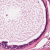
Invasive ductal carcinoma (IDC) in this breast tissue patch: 0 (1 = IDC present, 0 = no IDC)